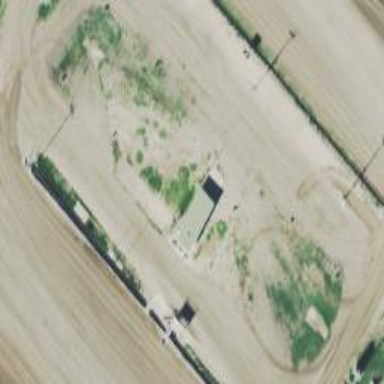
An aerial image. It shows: Dirt raceway for motor sports.